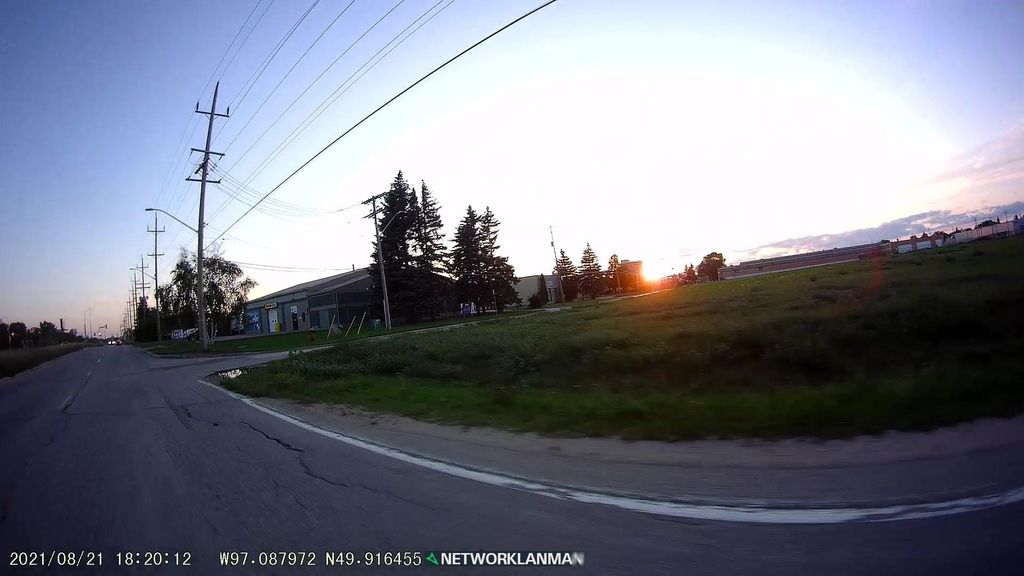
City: winnipeg